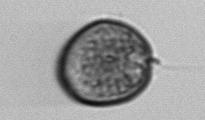
Label: Prorocentrum